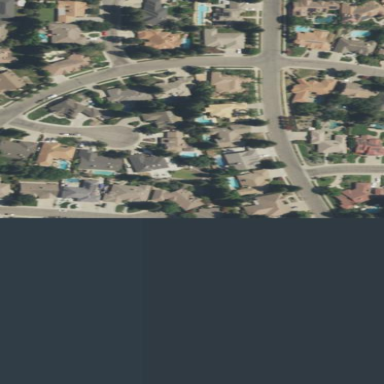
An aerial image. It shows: Single-family residential area in neighborhood setting.